Interaction volume radius: 5 \u00c5
Interaction volume height: 10 \u00c5
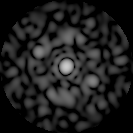
Disorder parameter: 0.8308